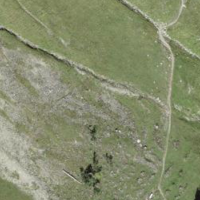
EUNIS habitat code: 26
Species observed at this site:
Euphorbia cyparissias